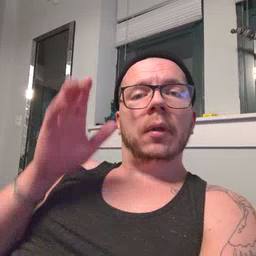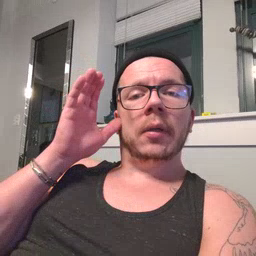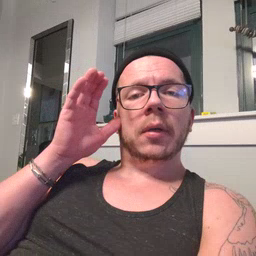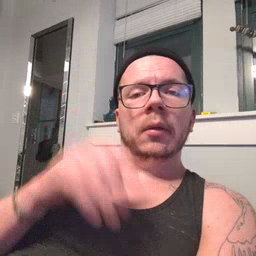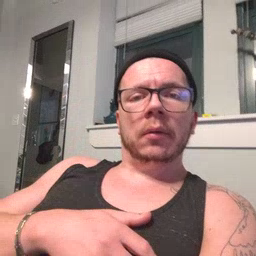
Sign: listen